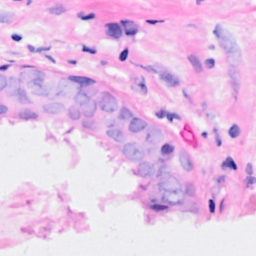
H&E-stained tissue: Breast